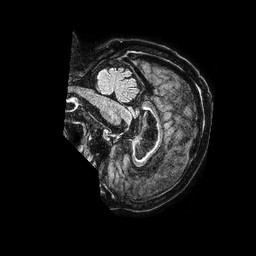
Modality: FLAIR
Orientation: sagittal
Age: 73
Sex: male
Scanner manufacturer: philips
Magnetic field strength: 1.5 T
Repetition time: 4.8 s
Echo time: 0.3 s